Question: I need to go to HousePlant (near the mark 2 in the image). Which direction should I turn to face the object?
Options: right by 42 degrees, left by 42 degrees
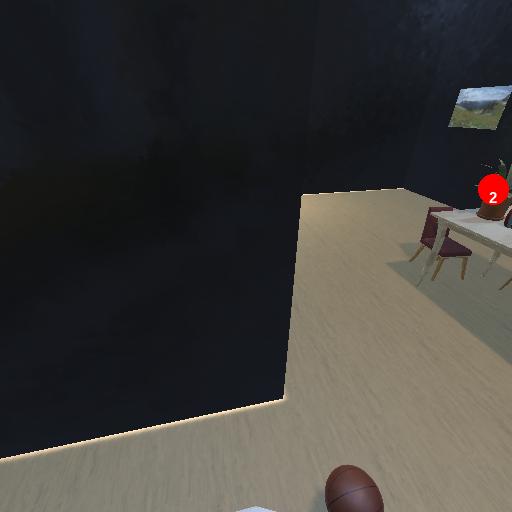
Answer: right by 42 degrees